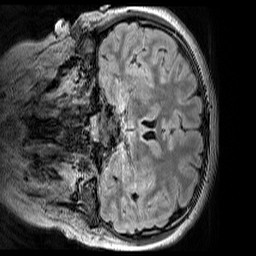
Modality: FLAIR
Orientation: coronal
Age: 10
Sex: female
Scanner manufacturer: siemens
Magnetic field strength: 3 T
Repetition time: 5 s
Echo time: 0.388 s